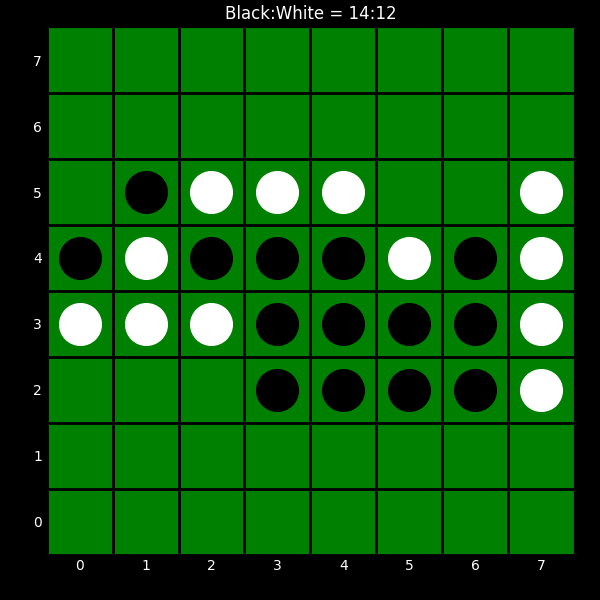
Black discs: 14
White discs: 12